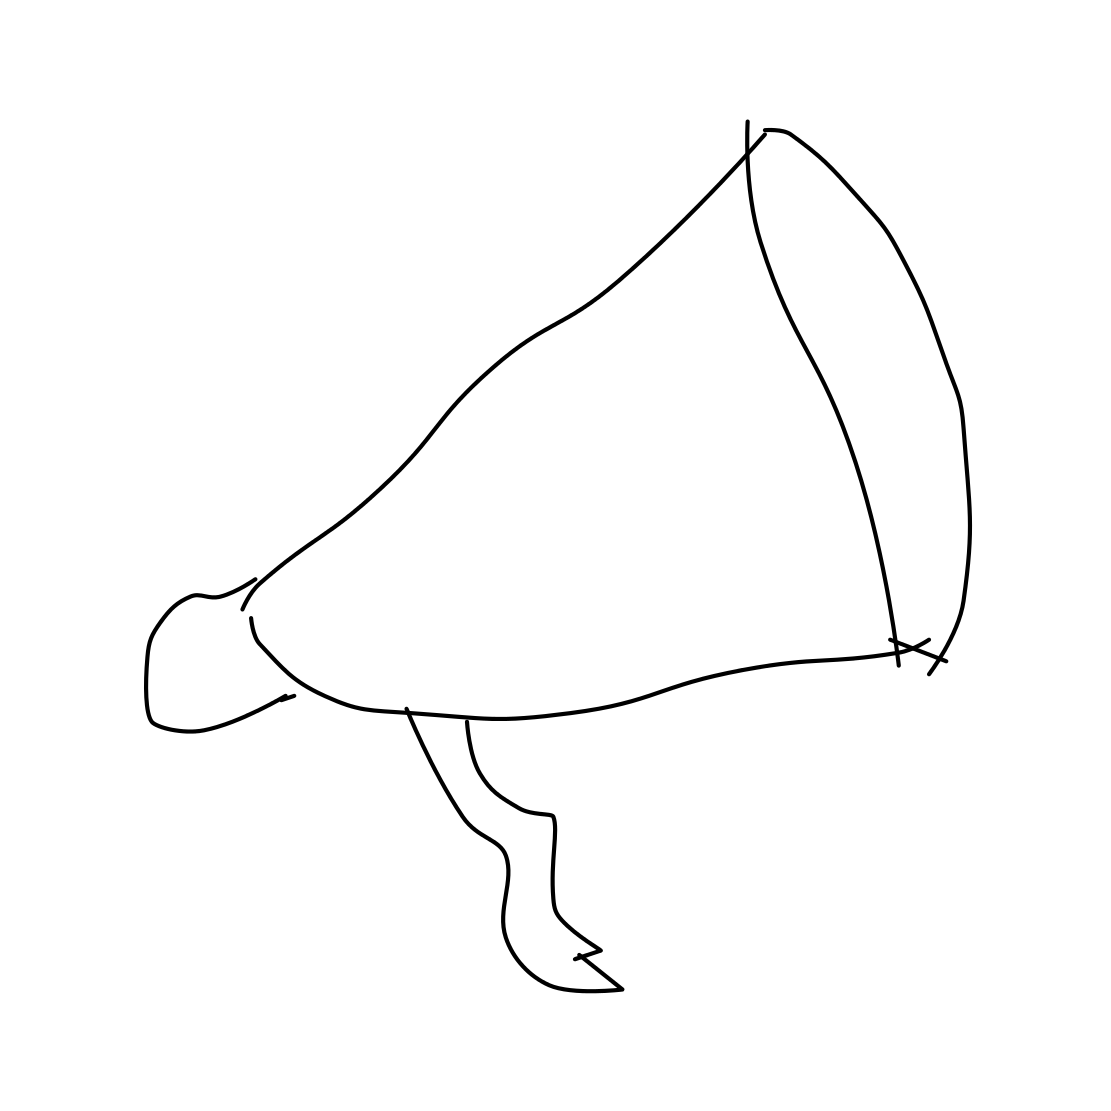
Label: megaphone